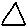
Label: triangle